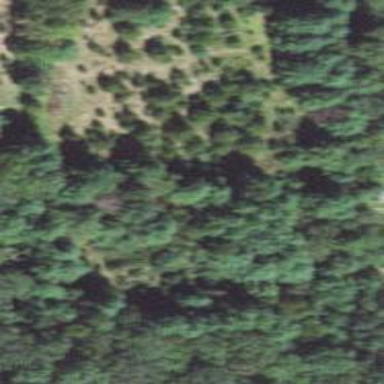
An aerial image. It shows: Mixed woodland area with various types of leaves.